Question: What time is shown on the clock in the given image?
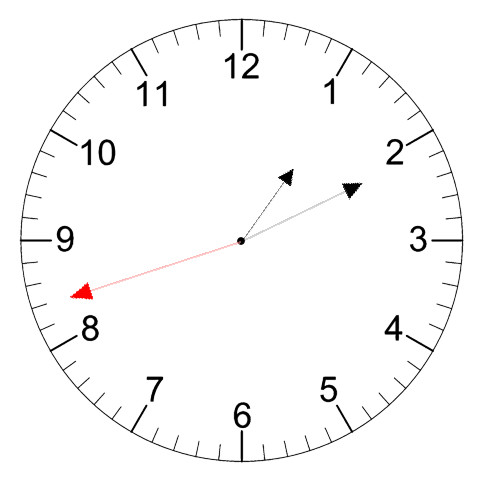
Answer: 01:10:42